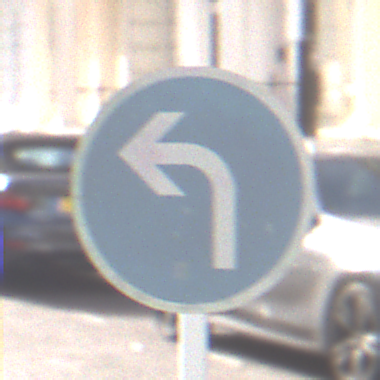
Verkehrszeichen: VorgeschriebeneFahrtrichtungLinks
Umgebung: Outdoor, Urban
Tageszeit: MorningAfternoon
Wetter: PartlyCloudy
Licht: Natural
Jahreszeit: NotSpecified
Kontrast: HighContrast